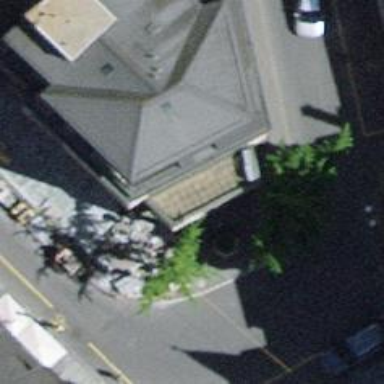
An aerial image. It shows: Clothing store.